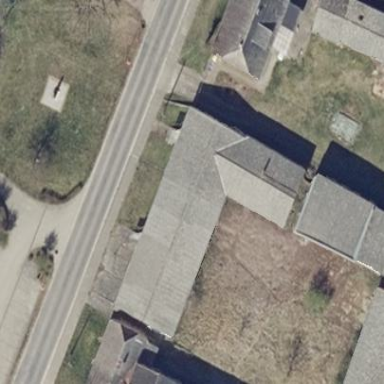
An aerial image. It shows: Building with gabled gray roof.